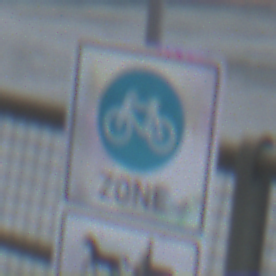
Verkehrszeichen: BeginnFahrradzone
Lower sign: MehrspurigeFahrzeugeFrei9
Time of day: MorningAfternoon
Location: Outdoor (Suburban)
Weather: Overcast
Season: NotSpecified
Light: Natural